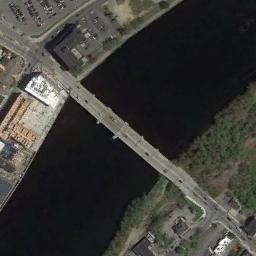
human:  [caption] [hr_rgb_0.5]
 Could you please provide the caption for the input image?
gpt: The two bridges intersect on the river bank .

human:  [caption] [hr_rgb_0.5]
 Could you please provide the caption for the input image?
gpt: A bridge built on a dark blue river and some buildings on one side of the river, And some green plants on the other side of the river .

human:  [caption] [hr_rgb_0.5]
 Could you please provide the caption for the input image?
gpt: A bridge connects the land on both sides of the deep blue river  There are many buildings on the land  There are many cars on the bridge .

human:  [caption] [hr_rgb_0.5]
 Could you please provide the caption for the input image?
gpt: There is a bridge over the river between some buildings and plants .

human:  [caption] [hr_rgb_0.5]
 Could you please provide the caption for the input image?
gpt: Lots of cars are on the bridge .